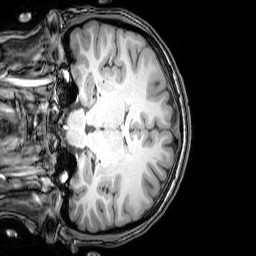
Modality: T1w
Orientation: coronal
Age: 25
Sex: female
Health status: healthy
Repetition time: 0.081 s
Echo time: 0.037 s